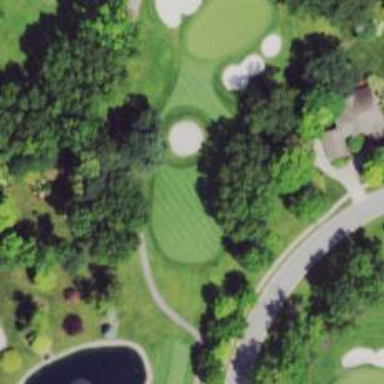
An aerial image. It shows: View of golf hole.